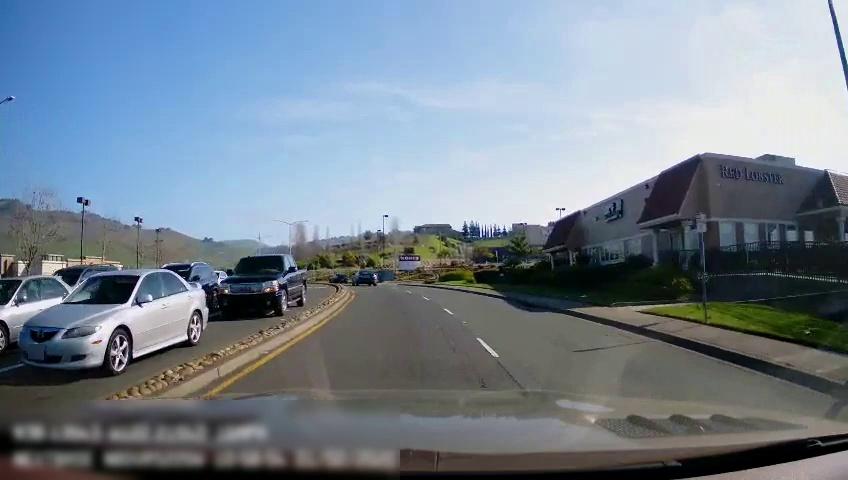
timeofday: Day
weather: Sunny
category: Drivable Space
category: Drivable Space
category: Vehicles | Car
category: Vehicles | SUV
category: Vehicles | SUV
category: Vehicles | SUV
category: Vehicles | Truck
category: Vehicles | Car
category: Vehicles | Car
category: Vehicles | Car
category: Lanes | Opposite Lane
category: Lanes | Alternate Lane
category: Lanes | Alternate Lane